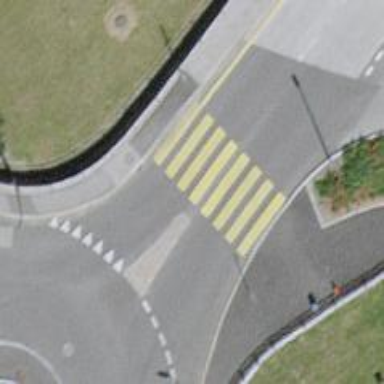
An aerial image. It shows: Marked zebra crossing on the road.